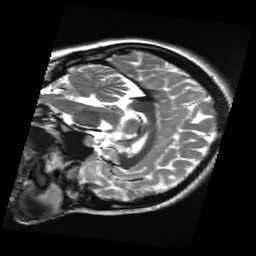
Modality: T2w
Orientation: sagittal
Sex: female
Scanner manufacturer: ge
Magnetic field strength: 3 T
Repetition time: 5 s
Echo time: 0.1019 s